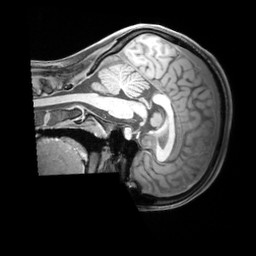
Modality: T1w
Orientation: sagittal
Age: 22
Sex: female
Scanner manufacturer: siemens
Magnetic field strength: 3 T
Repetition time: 1.97 s
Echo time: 0.00206 s